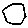
Label: hexagon